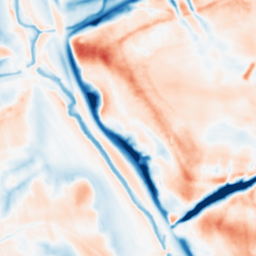
Category: multiscale
Decomposition family: dog_multiscale
Decomposition parameters: sigma_ratio: 1.6
n_scales: 5
base_sigma: 1
Upsampling method: edge_directed
Upsampling parameters: scale: 2
Upsampling scale: 2